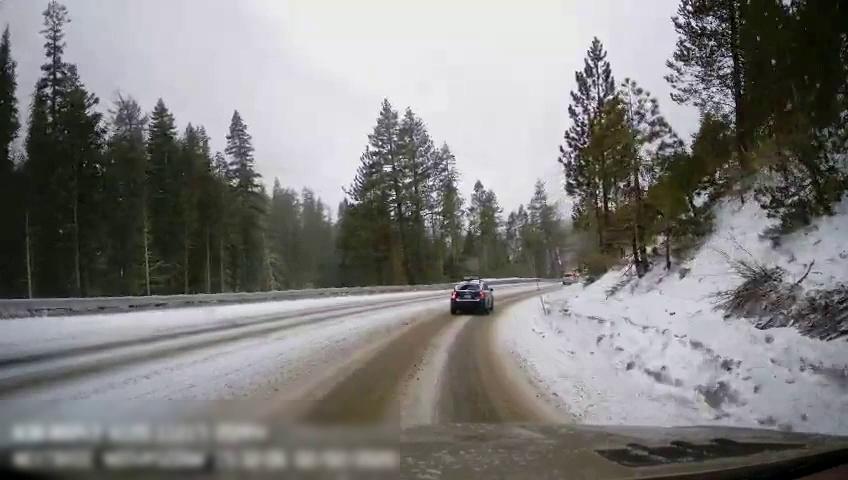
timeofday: Day
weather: Snowy
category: Drivable Space
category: Vehicles | Car
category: Vehicles | Car